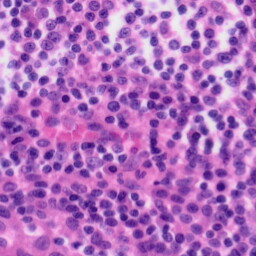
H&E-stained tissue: Tonsil